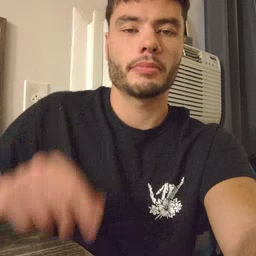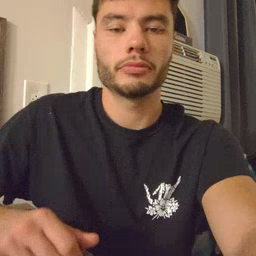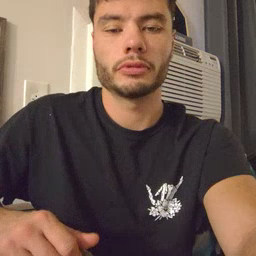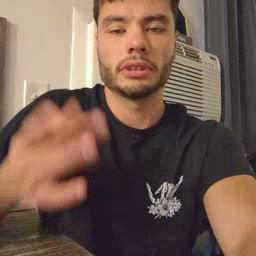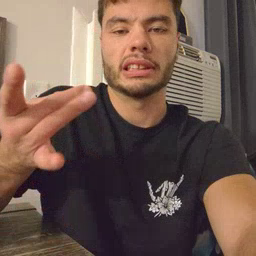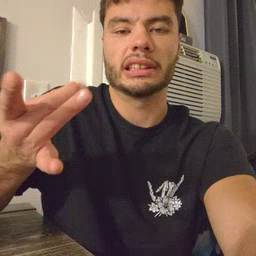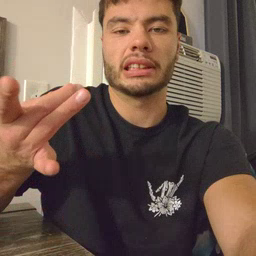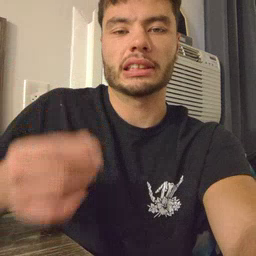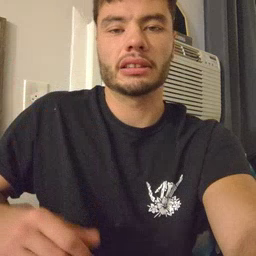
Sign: sticky